Question: I'm writing a script in MATLAB that displays Before and After images of a given original image and an image gone through the logarithm operator point transformation. I've tried debugging the program to see what's wrong with it, but for some reason, it isn't running in MATLAB. I keep getting the error on the command line (logarithm-operator is the name of the script):

Here is the script:
'''
a = imread('cells.png');
ad = im2double(a);
x = ad;
[r, c] = size(ad);
factor = 1;
for i = 1:r
for j = 1:c
x(i, j) = factor *log(1+ ad(i,j));
end
end
subplot(1,2,1);imshow(ad);title('Before');
subplot(1,2,2);imshow(x);title('After');
'''
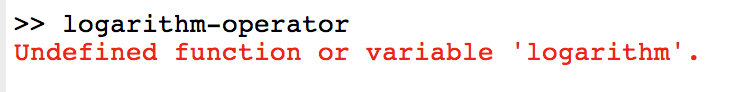
Answer: Matlab script or function names cannot contain a hyphen; only letters, numbers, or underscores are allowed, and must begin with a letter. The hyphen in your script's name confuses Matlab and leads it into thinking that 'logarithm' is the name of the function/script it's supposed to be calling.
These are the same requirements as those for variable names. You can have a look at <URL>:
> A valid variable name is a character string of letters, digits, and
underscores, totaling not more than 'namelengthmax' characters and
beginning with a letter.